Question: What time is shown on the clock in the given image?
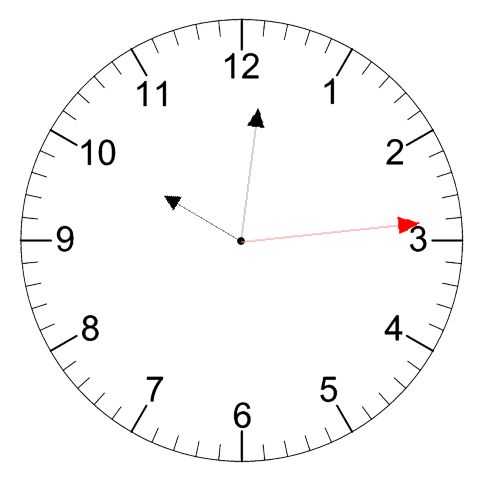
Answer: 10:01:14